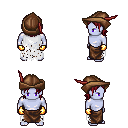
a pixel art fantasy rpg character, male body template, dark elf, purple skin, white tattered cape, robe skirt, brunette long bangs hairstyle, leather cap, gold gloves, four views (front, back, left, right), 2x2 character sprite sheet, small pixel art, hard edges, no anti-aliasing